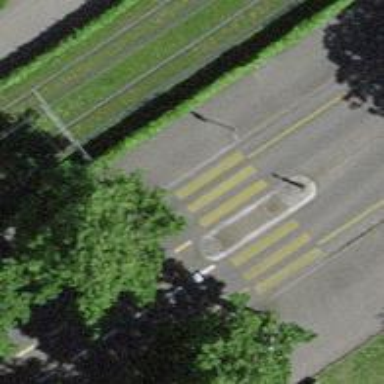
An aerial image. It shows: Marked zebra crossing on the road.